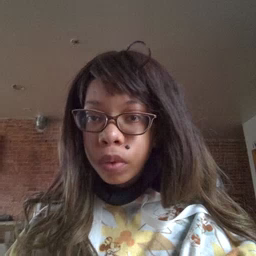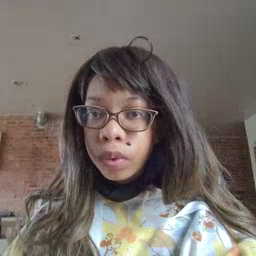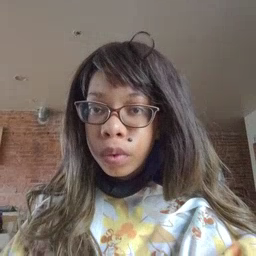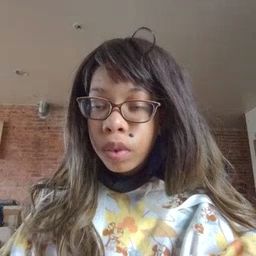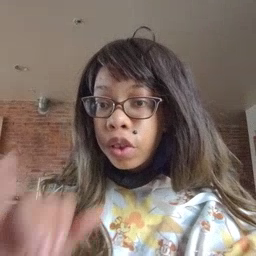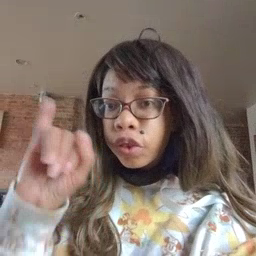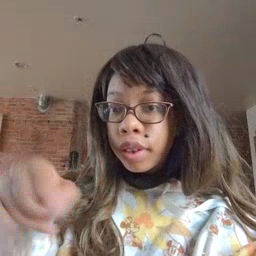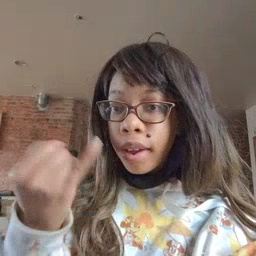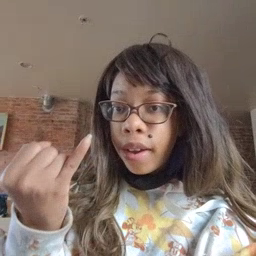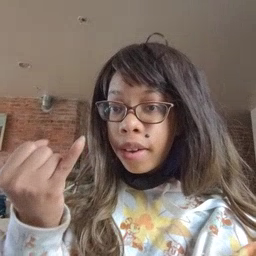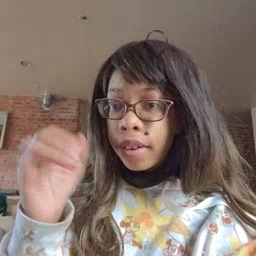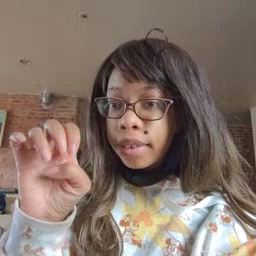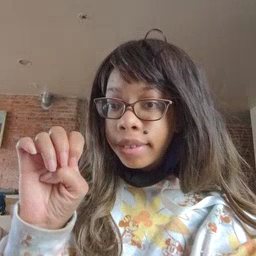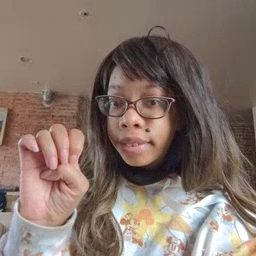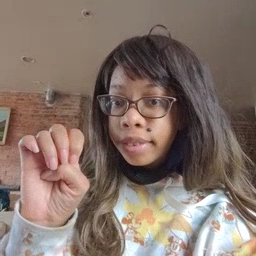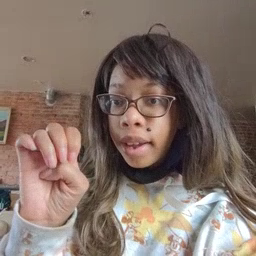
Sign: jeans